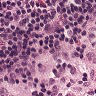
Metastatic tissue present: no